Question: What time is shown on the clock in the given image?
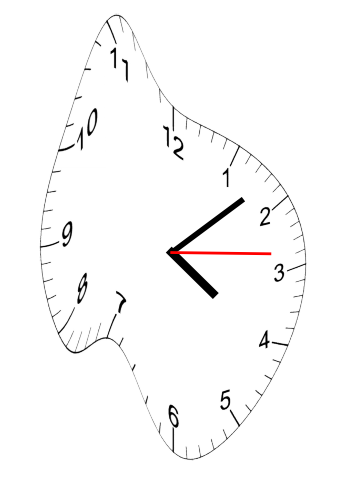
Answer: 04:08:14